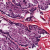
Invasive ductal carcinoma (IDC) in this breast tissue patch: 0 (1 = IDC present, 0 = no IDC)